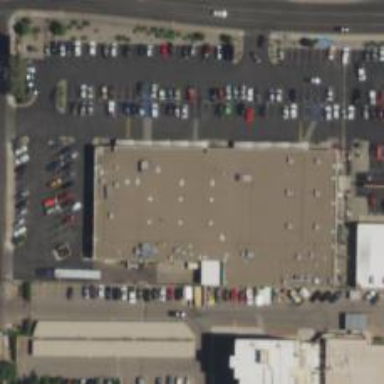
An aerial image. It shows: Supermarket.